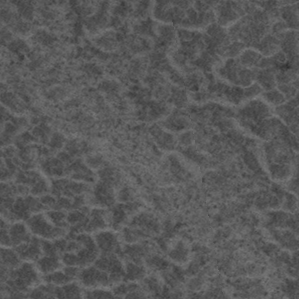
Label: frost